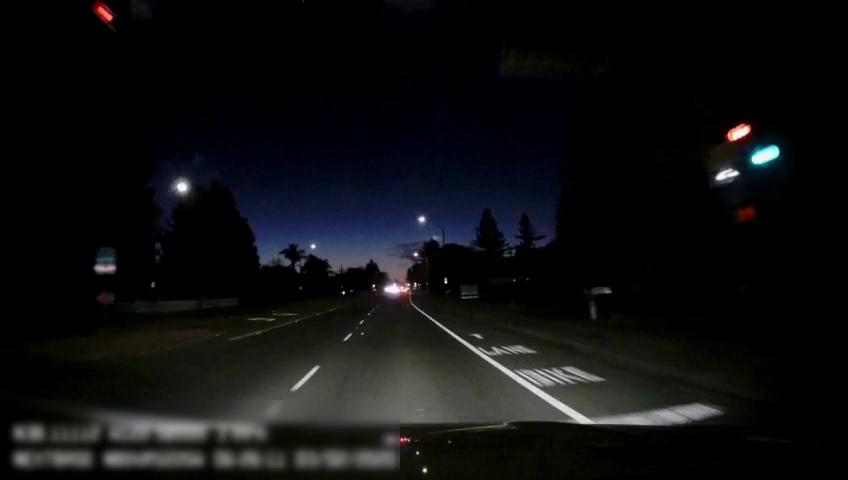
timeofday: Night
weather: Other
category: Drivable Space
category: Lanes | Current Lane
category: Lanes | Current Lane
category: Lanes | Alternate Lane